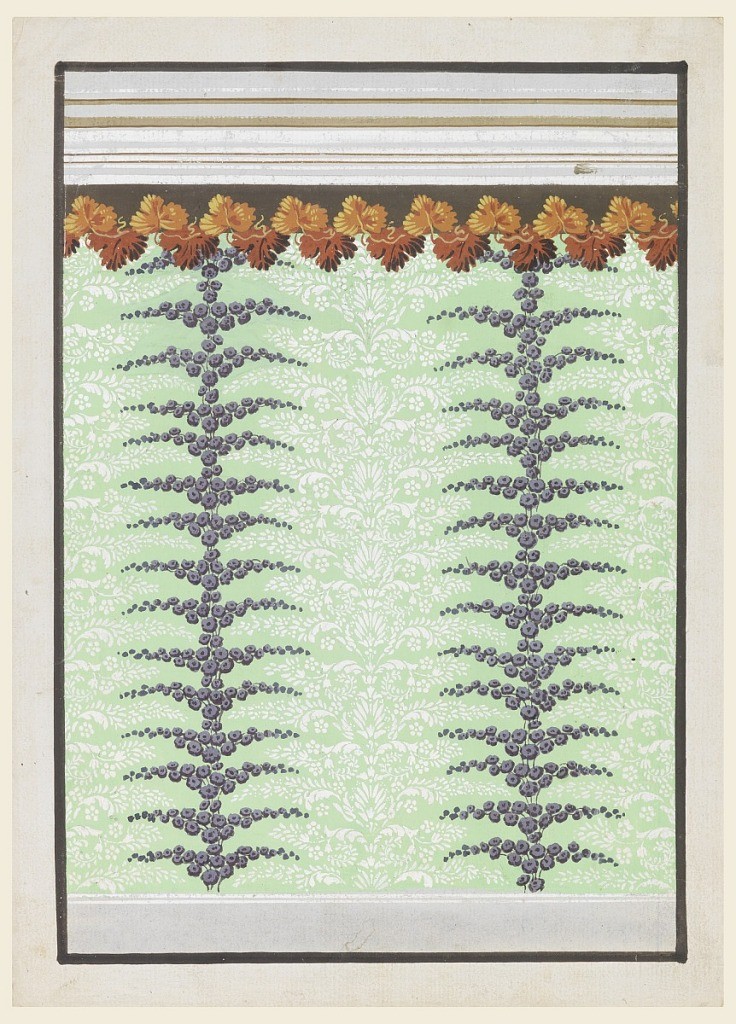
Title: Wallpaper Design
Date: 1840–60
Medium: Brush and gouache, graphite on white paper
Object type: Drawing
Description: A dado is shown at the bottom, an entablature on top. The green panel is decorated with candelabra of two alternating designs, the motifs of which are staggered. One candelabrum consists of flower boughs, the other of elaborated palmette motifs. On top is a garland consisting of brown vine leaves, the upper of which are shown against a dark brown background.